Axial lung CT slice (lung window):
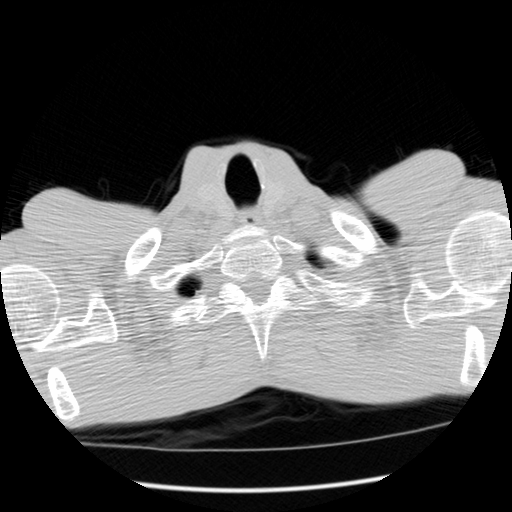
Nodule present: no